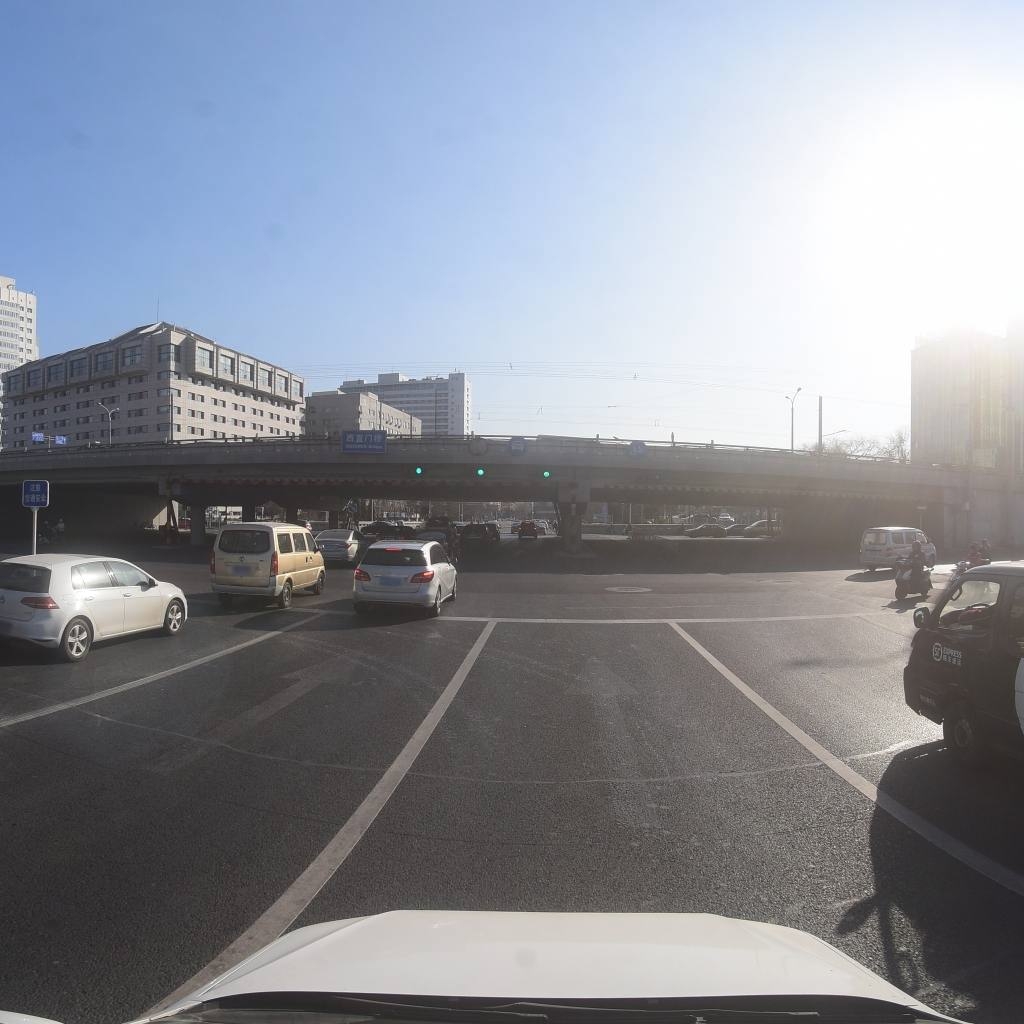
Region: Xicheng
Road damage annotations: transverse patch, transverse patch, manhole cover, transverse crack